Question: I am trying to make a basic file browser in C++, however it does not work very well. I have put an image at the bottom to show what is happening as it is quite hard to explain:
'''
#include <iostream>
#include <sstream>
#include <fstream>
#define NULL(str) (str == "")
using namespace std;
void read(string *memory);
void write(string *memory);
int main(void){
string memory;
for(;;){
cout << "Please select your option:" << endl << "1: read a file - this text will be stored in memory until another file is read" << endl << "2: write text to a file - use ~MEM to get memory" << endl;
char opt = getchar();
switch(opt){
case '1':
read(&memory);
break;
case '2':
write(&memory);
break;
default:
cout << "The option was unrecongized" << endl << endl;
break;
}
}
return 0;
}
void read(string *memory){
string path;
cout << "Please enter the path of the file you would like to read" << endl;
getline(cin, path);
string str;
string input;
ifstream file;
file.open(path);
if(!file.is_open() || !file.good()){
cout << "An error occured while reading the file" << endl << endl;
}
else{
while(getline(file, str)){
input += str;
}
file.close();
if(NULL(input)){
cout << "The input from the file is empty" << endl << endl;
}
else if(input.size() > 1000){
cout << "The file is too large: it is bigger than 1000 characters" << endl << endl;
}
else{
*memory = input;
cout << input << endl << endl;
}
}
}
void write(string *memory){
string path;
cout << "Please enter the path of the file you would like to write to" << endl;
getline(cin, path);
ofstream file;
file.open(path);
if(!file.is_open() || !file.good()){
cout << "The file could not be written to" << endl << endl;
}
else{
string input;
getline(cin, input);
if(input == "~MEM"){
file << *memory;
}
else{
file << input;
}
file.close();
}
}
'''

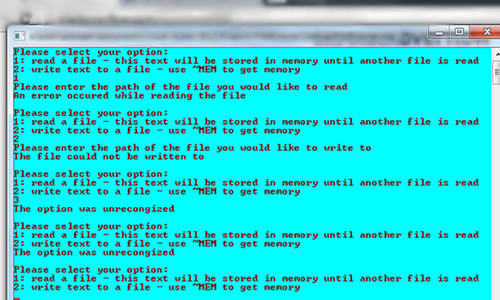
Answer: It seems you're making the common mistake of not watching for line endings when reading user input.
If the user puts in '1' what's really in the input buffer is '1
' (they had to push enter, right?) and you call 'getchar' to get the '1' so the buffer now contains '
'. Then when you call 'getline' to get the path, it's going to read until the first new line. So it gets an empty string.
After your 'getchar' you should call 'ignore' to skip over the newline.